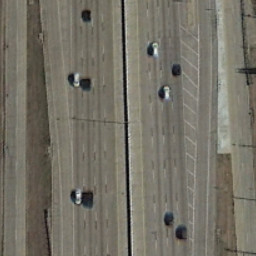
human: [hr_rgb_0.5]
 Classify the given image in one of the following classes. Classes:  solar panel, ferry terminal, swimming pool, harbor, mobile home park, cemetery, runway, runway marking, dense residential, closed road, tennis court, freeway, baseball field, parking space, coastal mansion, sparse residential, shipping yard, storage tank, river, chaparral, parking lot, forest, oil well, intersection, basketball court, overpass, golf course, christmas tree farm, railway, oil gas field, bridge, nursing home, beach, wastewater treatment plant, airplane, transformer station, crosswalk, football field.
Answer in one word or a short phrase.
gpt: freeway